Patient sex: M
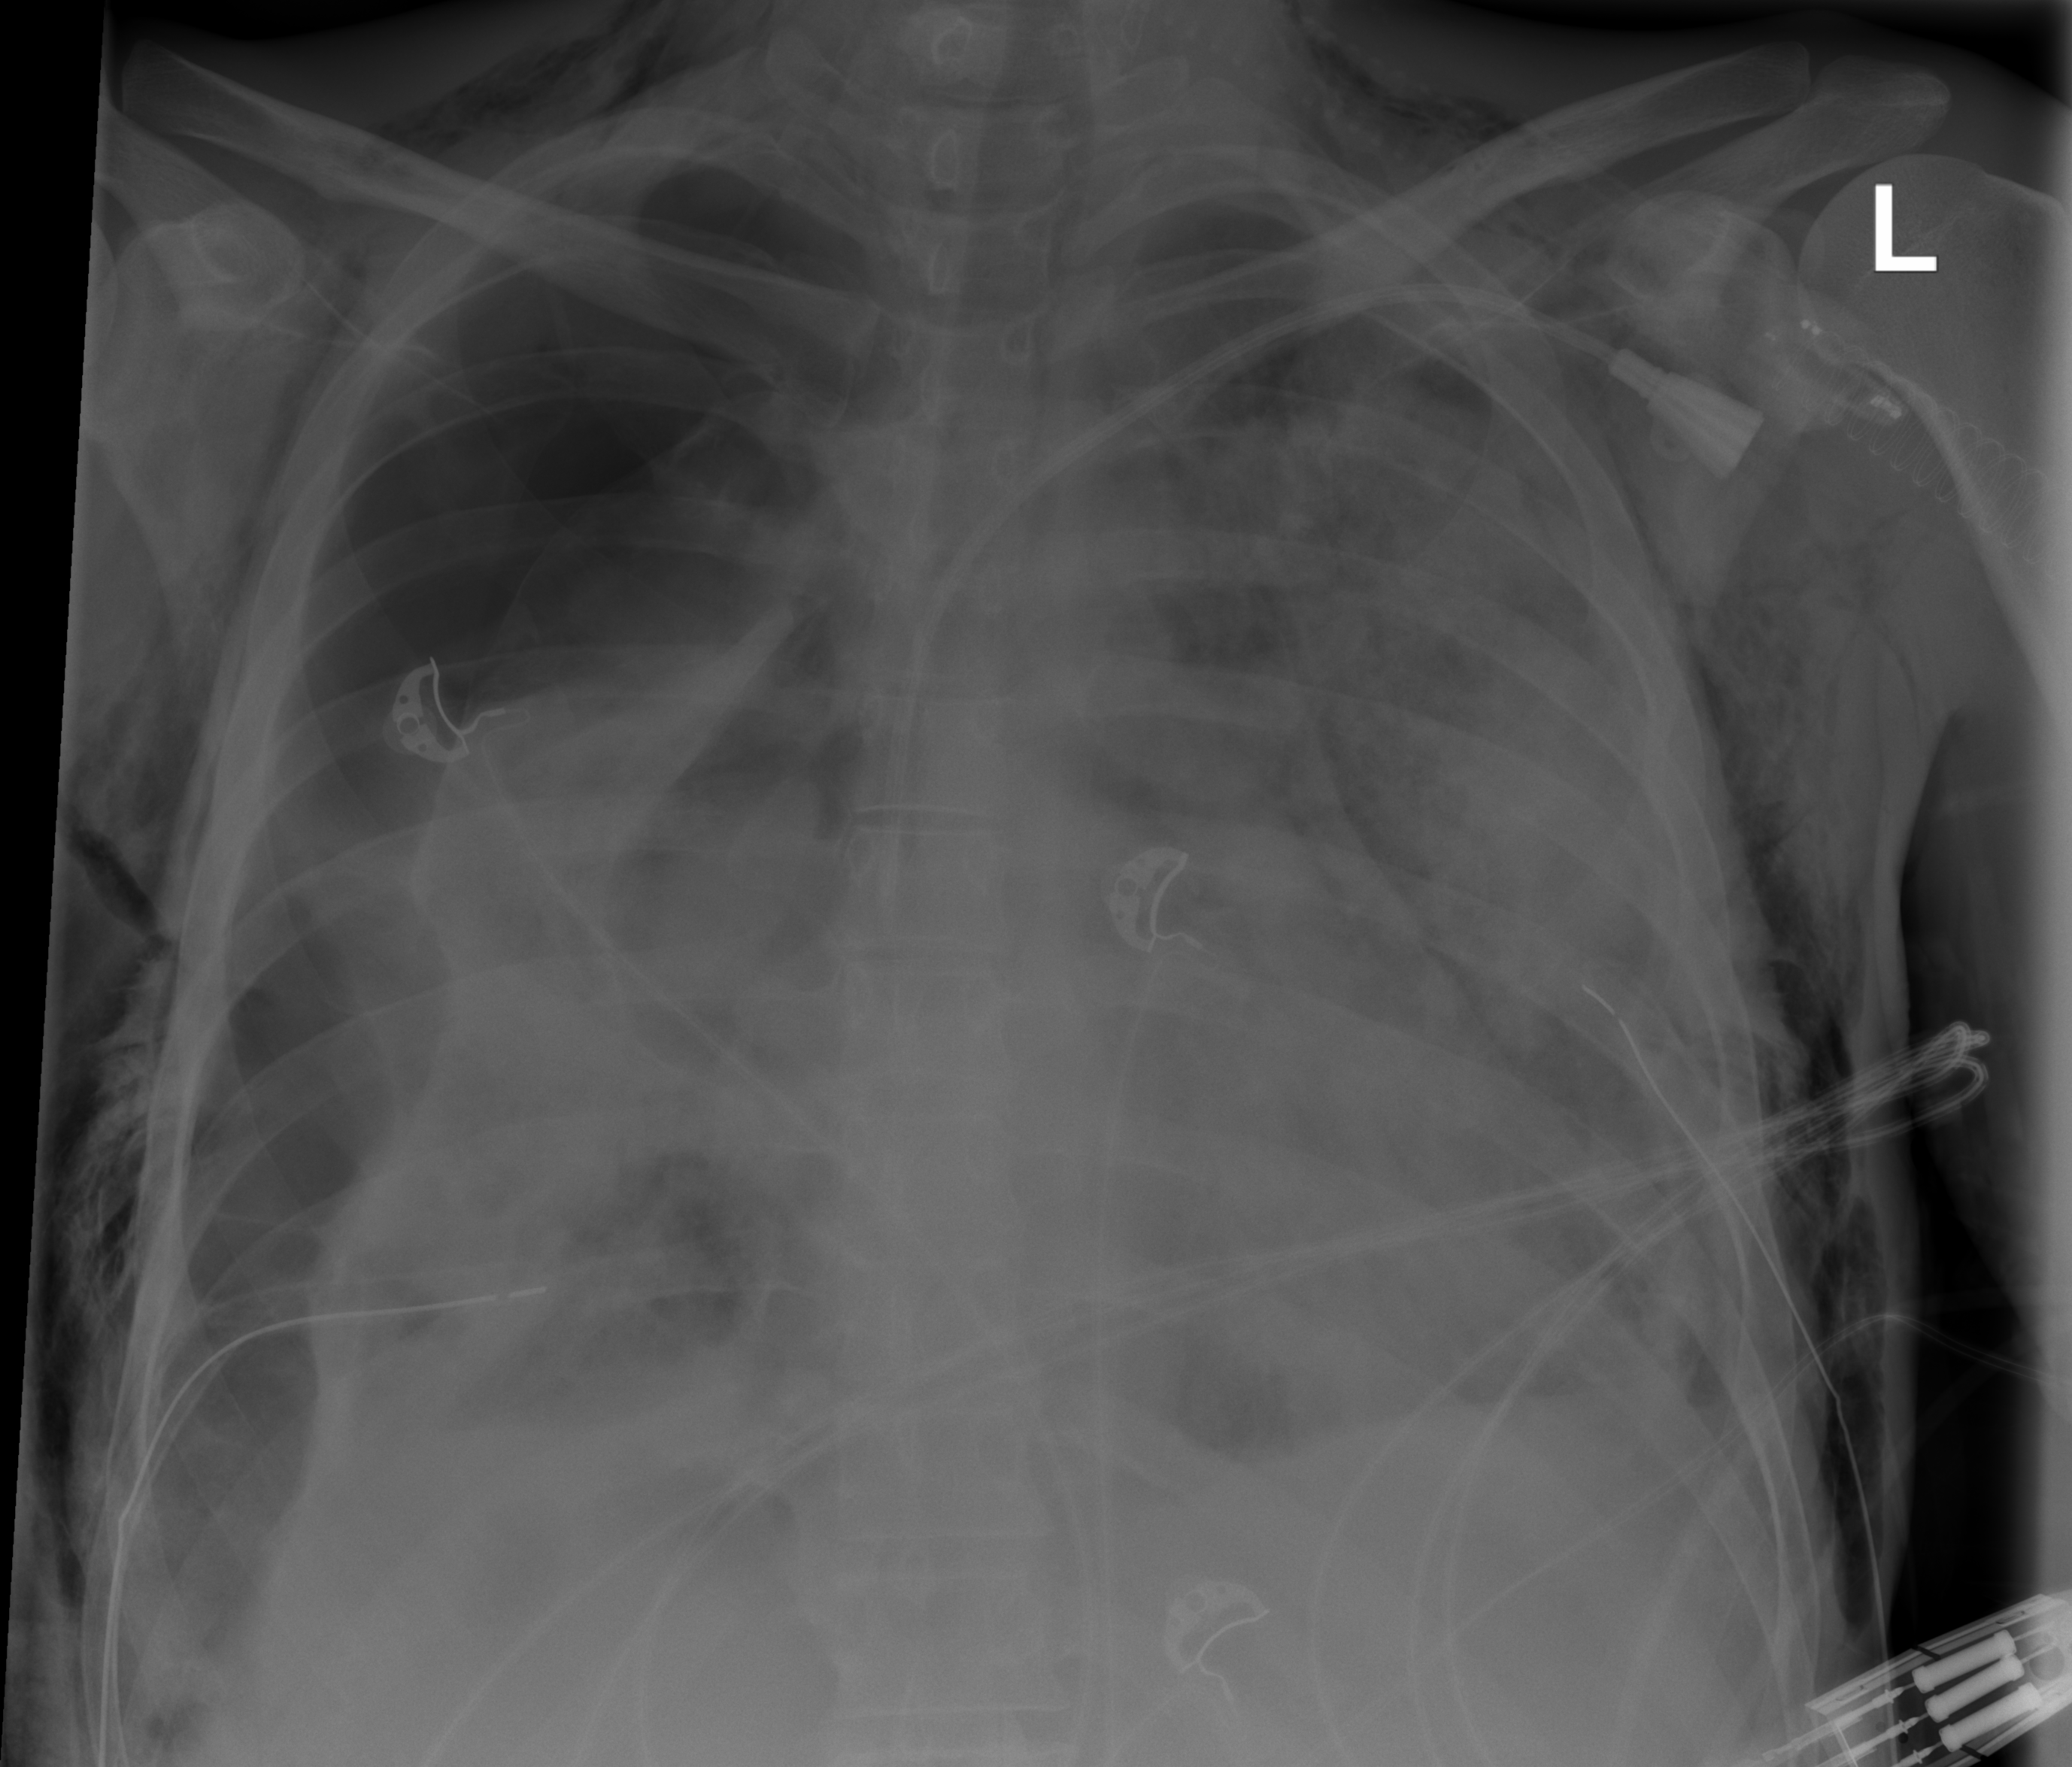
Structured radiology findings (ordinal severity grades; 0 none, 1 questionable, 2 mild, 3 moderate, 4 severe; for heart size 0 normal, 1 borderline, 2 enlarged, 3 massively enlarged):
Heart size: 0
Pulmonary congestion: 1
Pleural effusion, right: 0
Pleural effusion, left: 0
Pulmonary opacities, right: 1
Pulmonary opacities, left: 4
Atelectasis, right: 3
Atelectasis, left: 3